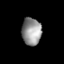
Tissue: lung
Cell type: Epithelial cells
Senescence score: 0.2139
Nuclear area (px): 527
Mean DAPI intensity: 147.046